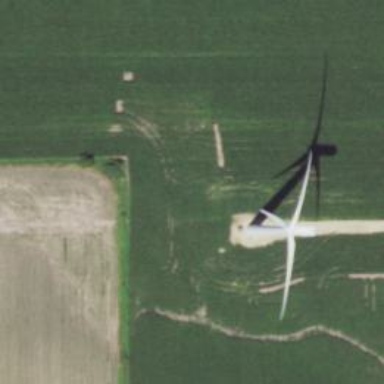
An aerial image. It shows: Wind generator powered by wind. The generator type is horizontal axis and it uses wind turbines.